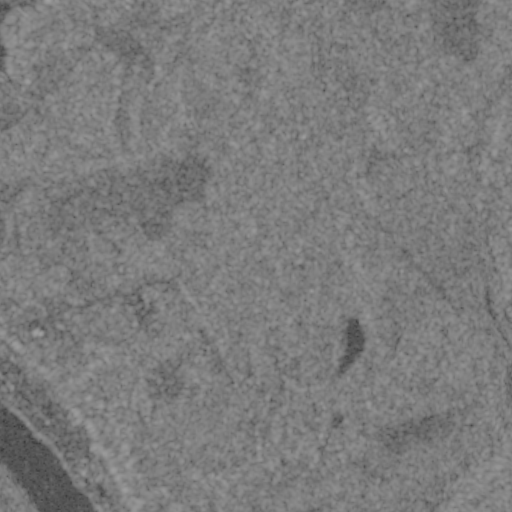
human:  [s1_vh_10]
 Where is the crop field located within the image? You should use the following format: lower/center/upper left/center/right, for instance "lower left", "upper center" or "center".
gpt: The crop field is located in the lower left of the image.
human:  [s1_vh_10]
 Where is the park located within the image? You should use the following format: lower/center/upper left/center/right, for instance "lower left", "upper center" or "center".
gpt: The park is located in the lower left of the image.
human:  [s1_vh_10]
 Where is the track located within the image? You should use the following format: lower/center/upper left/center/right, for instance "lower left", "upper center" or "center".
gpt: The track is located in the lower left of the image.
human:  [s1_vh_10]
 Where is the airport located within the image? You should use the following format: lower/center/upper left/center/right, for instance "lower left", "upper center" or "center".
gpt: There is no airport in the image.

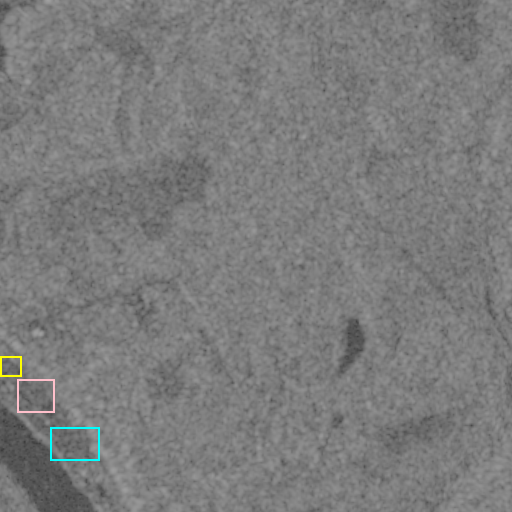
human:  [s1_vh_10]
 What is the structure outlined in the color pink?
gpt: The structure outlined in pink is a crop field.
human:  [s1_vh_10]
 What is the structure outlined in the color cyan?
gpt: The structure outlined in cyan is a park.
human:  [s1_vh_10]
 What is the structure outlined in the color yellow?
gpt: The structure outlined in yellow is a track.
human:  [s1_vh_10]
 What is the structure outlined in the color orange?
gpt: There is no orange outline.